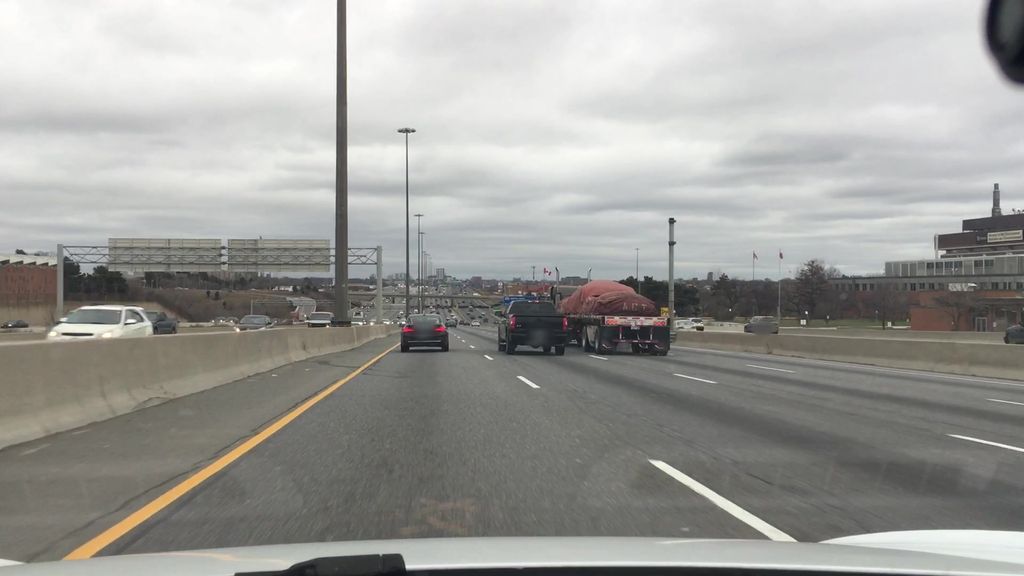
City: toronto